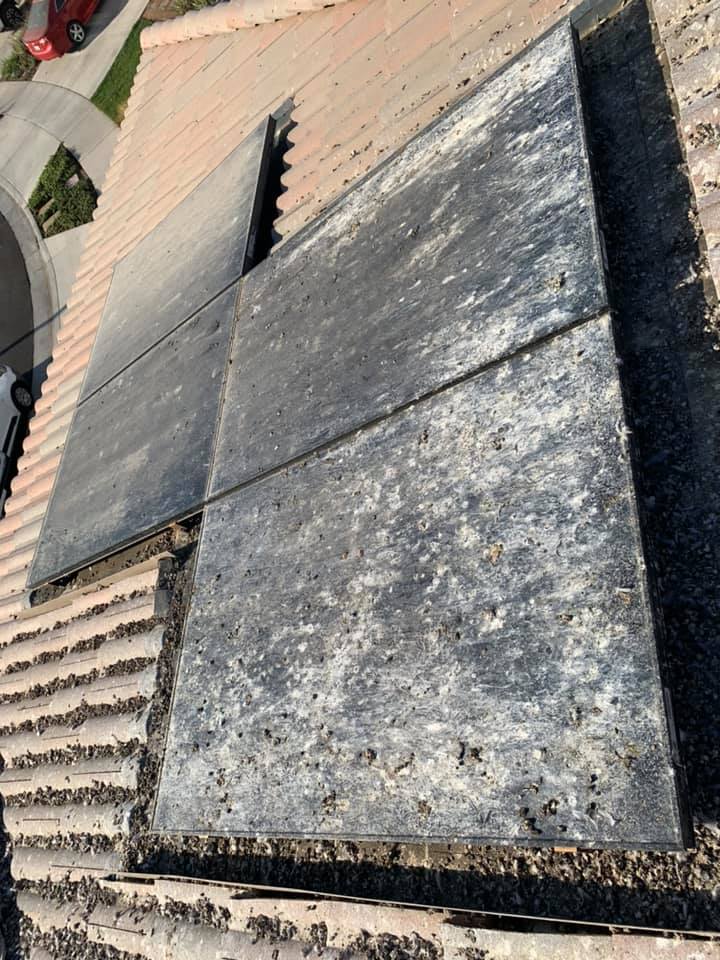
Label: Bird-drop